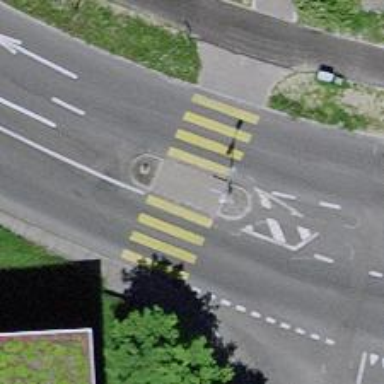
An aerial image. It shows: Uncontrolled crossing with zebra marking and island.